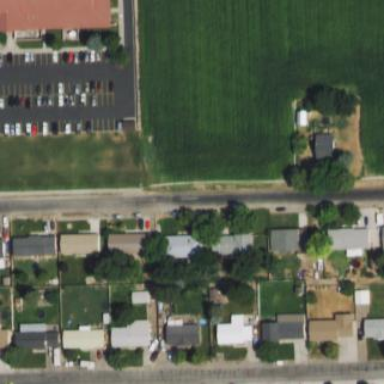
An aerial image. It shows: Residential area composed of single-family homes.